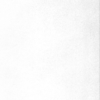
Label: dusty